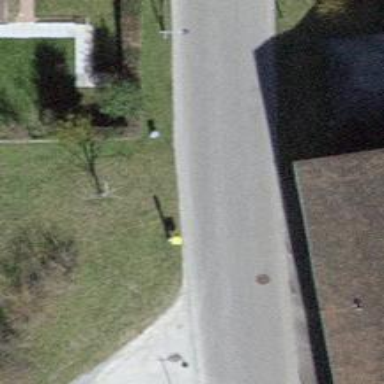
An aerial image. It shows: Post box.